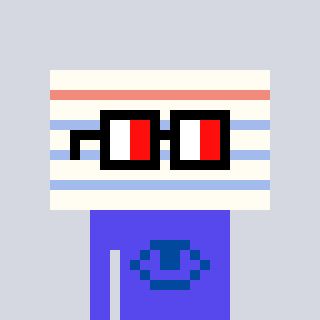
a pixel art character with square glasses with black frames and red eyes, a empty notebook page-shaped head and a computerblue-colored body on a cool background